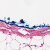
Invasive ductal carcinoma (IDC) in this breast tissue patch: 0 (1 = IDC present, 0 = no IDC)